Interaction volume radius: 10 \u00c5
Interaction volume height: 25 \u00c5
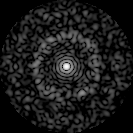
Disorder parameter: 0.8106